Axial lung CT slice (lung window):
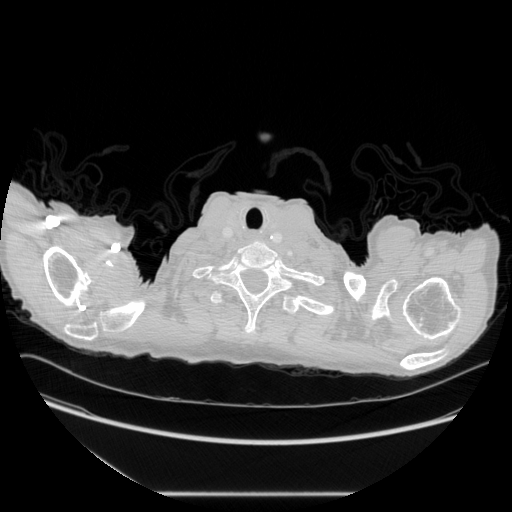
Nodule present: no